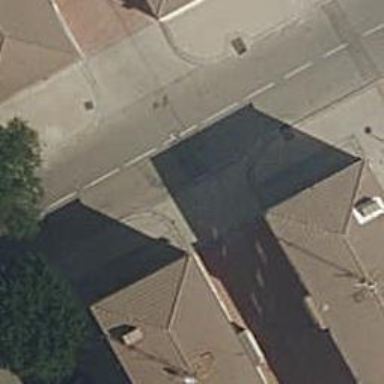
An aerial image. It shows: Living street.